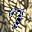
Label: 7